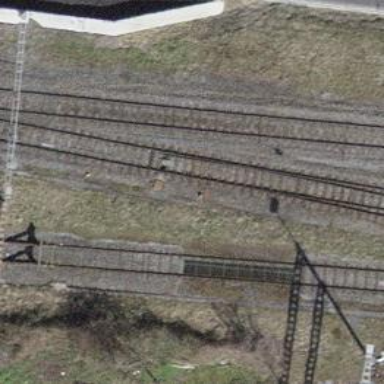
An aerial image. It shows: Railway switch.